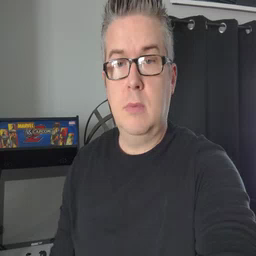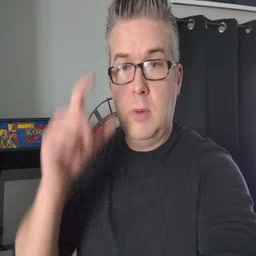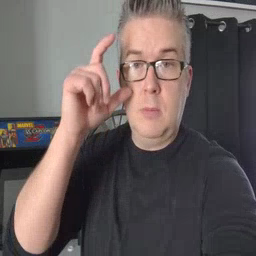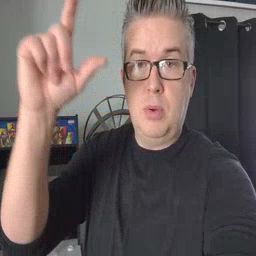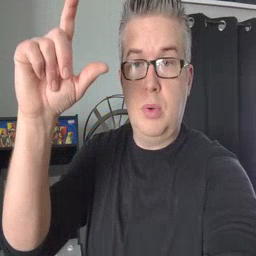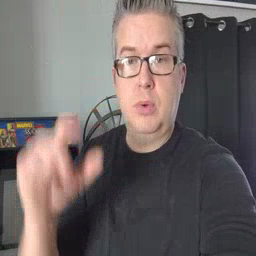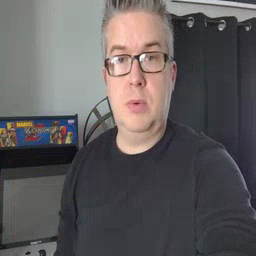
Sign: moon